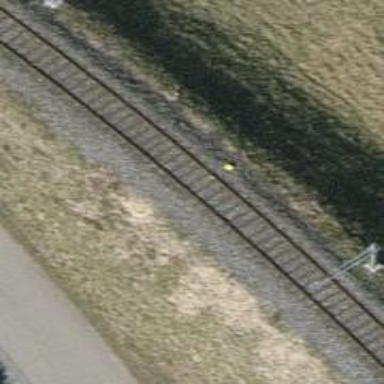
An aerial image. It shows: Preserved railway track with 1 electrified contact line.